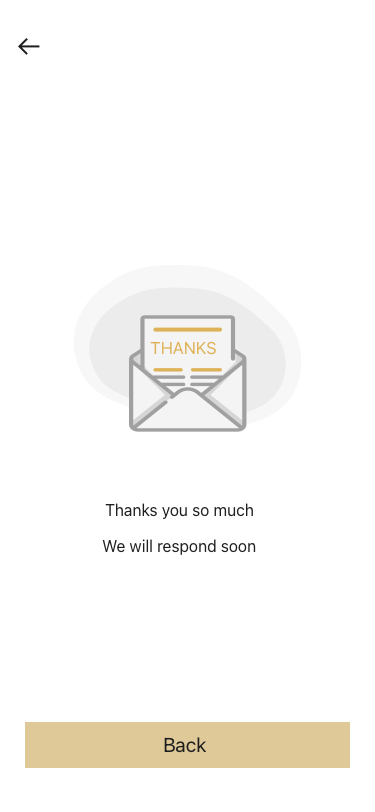
Text in this UI design:
Thanks you so much
We will respond soon
Back
THANKS